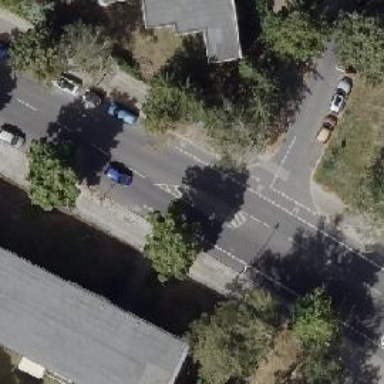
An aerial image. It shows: Unmarked crossing with pedestrian island.